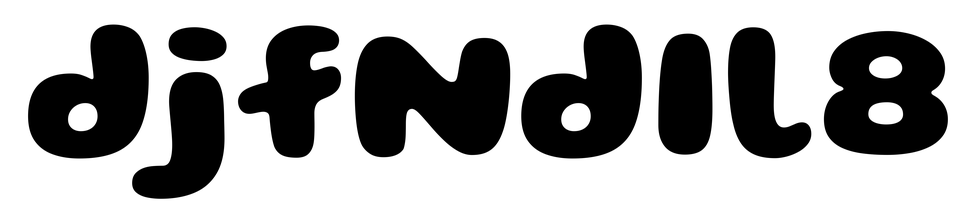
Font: Gluten_ExtraBold